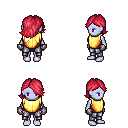
a pixel art fantasy rpg character, female body template, dark elf, purple skin, gold chest armor, metal pants, ruby red swoop hairstyle, metal gloves, four views (front, back, left, right), 2x2 character sprite sheet, small pixel art, hard edges, no anti-aliasing